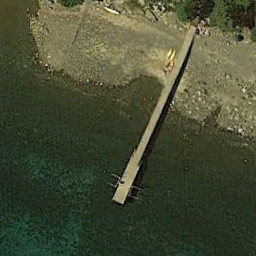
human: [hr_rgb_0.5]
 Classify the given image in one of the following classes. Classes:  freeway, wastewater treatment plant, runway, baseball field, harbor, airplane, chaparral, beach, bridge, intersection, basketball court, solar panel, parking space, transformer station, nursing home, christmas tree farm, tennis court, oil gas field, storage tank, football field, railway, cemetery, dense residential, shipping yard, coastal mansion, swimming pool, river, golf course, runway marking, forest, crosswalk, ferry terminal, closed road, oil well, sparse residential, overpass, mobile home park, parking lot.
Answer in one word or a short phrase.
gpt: ferry terminal